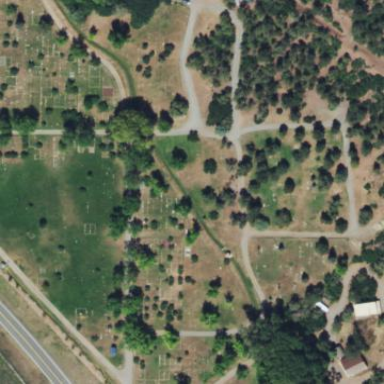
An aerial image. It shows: Cemetery.